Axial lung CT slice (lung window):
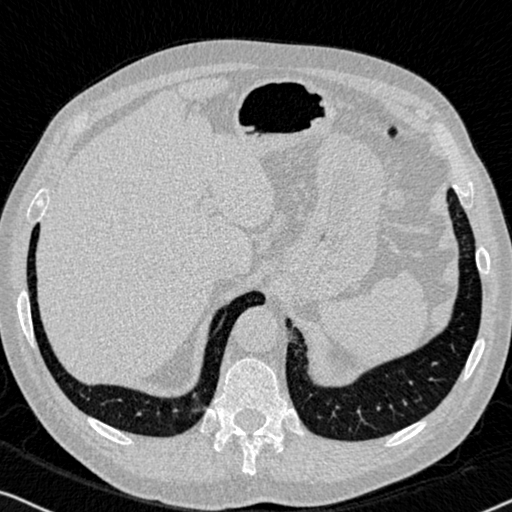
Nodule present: no